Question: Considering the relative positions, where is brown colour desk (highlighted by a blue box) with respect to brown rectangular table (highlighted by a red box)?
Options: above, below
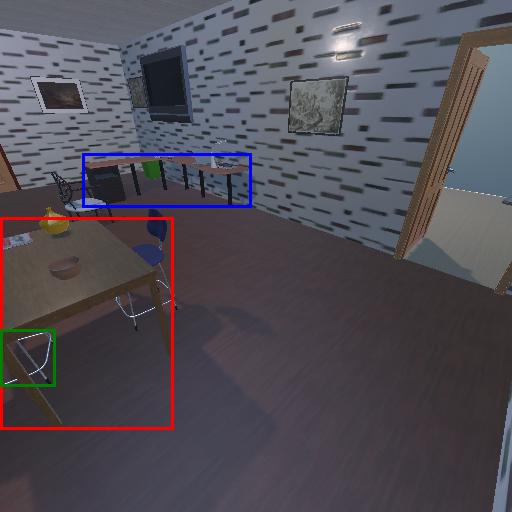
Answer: above